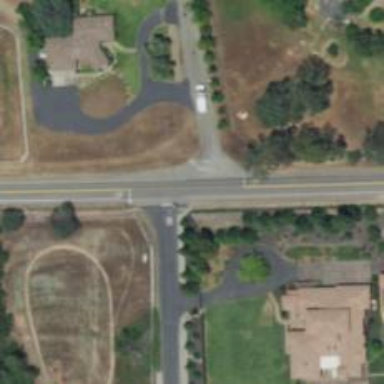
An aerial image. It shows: Road with stop sign.